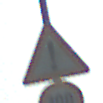
Verkehrszeichen: Gefahrenstelle
Zusatzzeichen unten: Geschwindigkeit100
Umgebung: Outdoor, Special
Tageszeit: MorningAfternoon
Wetter: Clear
Licht: Natural
Jahreszeit: NotSpecified
Kontrast: HighContrast